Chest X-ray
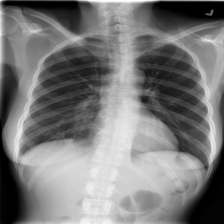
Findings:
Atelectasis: negative
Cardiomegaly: negative
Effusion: negative
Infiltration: negative
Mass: negative
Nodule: positive
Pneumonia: negative
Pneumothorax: negative
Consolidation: negative
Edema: negative
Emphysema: negative
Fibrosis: negative
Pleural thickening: negative
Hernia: negative